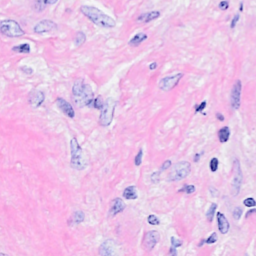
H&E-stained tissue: Breast